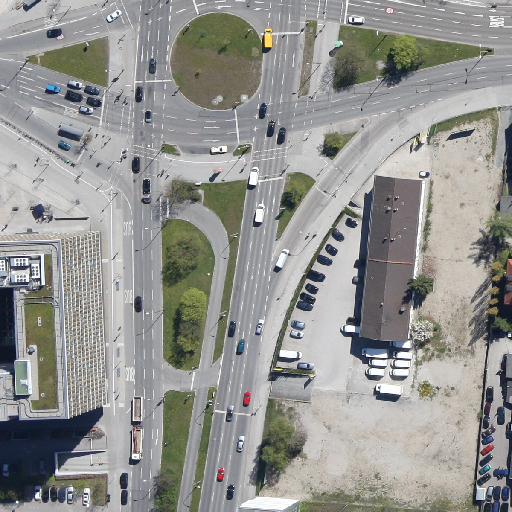
Referring expression: trailer